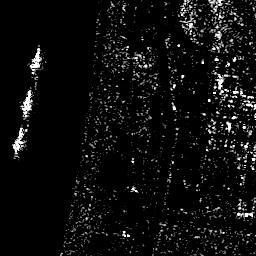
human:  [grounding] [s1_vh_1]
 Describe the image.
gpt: In the satellite image, there is  <ref>1 medium ship </ref> <box>[[3, 47, 9, 62, 0]]</box> located at left,  <ref>1 small ship </ref> <box>[[7, 33, 12, 46, 0]]</box> located at left,  <ref>1 medium ship </ref> <box>[[10, 17, 17, 28, 0]]</box> located at top left.